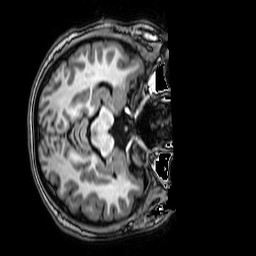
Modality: T1w
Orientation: axial
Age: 17
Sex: male
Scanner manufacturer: philips
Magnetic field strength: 3 T
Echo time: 0.0038 s